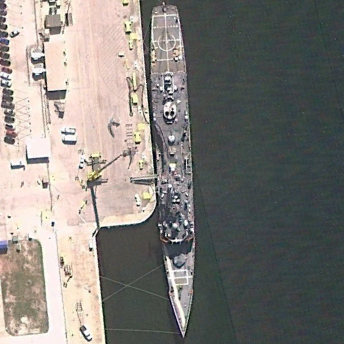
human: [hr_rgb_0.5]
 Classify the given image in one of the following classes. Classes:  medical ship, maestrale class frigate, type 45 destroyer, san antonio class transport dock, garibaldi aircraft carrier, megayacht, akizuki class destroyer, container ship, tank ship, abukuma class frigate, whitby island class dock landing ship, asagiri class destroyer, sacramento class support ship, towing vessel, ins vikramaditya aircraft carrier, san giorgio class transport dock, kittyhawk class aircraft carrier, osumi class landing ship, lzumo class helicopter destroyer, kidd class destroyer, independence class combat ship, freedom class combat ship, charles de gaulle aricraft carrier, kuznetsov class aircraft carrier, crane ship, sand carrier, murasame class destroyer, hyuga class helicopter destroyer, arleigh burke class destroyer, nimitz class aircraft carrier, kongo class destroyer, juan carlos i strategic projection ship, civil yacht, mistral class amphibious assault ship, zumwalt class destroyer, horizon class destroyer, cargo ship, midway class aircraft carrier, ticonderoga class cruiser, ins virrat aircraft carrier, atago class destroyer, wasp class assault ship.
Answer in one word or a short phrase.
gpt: Ticonderoga class cruiser